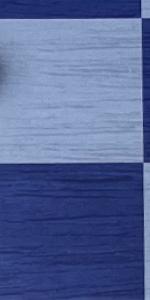
Label: Empty